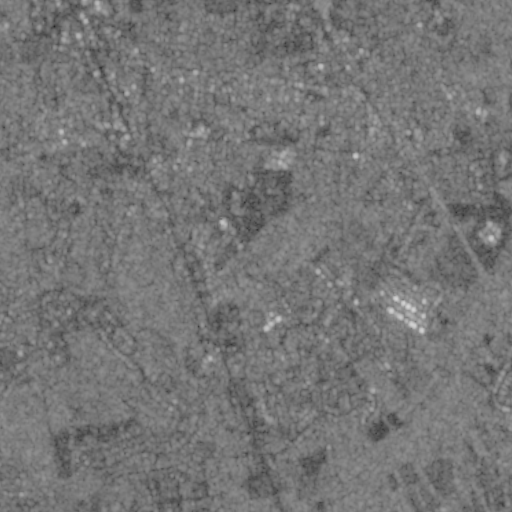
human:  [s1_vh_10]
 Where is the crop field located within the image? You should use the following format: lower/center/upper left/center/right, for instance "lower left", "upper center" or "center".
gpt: The crop field is located in the lower left of the image.
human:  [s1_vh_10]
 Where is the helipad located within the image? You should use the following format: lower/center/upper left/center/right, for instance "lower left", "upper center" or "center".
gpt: The helipad is located in the upper right of the image.
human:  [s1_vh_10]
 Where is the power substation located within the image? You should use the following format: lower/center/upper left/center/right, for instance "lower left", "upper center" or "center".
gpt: The power substation is located in the upper left of the image.
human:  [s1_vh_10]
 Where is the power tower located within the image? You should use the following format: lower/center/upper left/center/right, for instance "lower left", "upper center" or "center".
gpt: The power tower is located in the left of the image.
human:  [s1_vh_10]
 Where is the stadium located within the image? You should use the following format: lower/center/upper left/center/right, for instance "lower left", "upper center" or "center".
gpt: The stadium is located in the upper center of the image.
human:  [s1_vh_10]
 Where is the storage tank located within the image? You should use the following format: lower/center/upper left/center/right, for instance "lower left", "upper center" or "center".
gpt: The storage tank is located in the upper right of the image.
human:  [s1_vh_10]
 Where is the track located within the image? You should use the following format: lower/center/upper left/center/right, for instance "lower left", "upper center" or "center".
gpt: The track is located in the center right of the image.
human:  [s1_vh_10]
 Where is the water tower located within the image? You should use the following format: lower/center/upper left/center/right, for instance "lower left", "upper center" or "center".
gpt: The water tower is located in the center right of the image.
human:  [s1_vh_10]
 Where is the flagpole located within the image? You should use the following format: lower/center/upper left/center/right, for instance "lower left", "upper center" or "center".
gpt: The flagpole is located in the upper center of the image.
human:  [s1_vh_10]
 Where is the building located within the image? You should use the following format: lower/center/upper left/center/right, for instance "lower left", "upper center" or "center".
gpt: There is no building in the image.

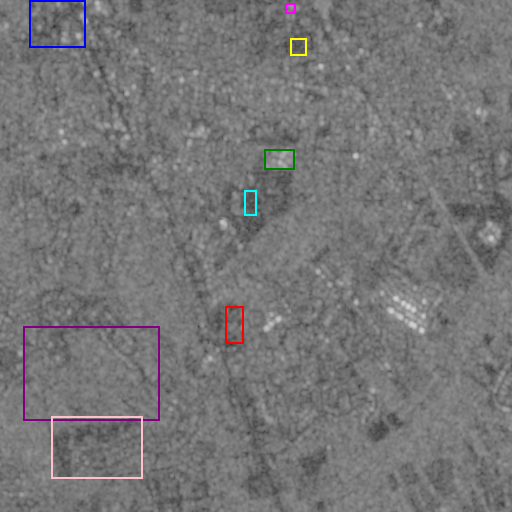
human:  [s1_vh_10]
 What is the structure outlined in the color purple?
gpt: The structure outlined in purple is a crop field.
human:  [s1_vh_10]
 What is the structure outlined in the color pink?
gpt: The structure outlined in pink is a park.
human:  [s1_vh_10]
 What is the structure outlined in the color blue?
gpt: The structure outlined in blue is a parking lot.
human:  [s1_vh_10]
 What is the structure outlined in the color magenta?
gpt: The structure outlined in magenta is a power substation.
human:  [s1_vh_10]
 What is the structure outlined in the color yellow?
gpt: The structure outlined in yellow is a stadium.
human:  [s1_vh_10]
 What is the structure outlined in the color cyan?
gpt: The structure outlined in cyan is a track.
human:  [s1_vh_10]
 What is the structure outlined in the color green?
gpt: The structure outlined in green is a building.
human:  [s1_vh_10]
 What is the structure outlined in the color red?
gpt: The structure outlined in red is a building.
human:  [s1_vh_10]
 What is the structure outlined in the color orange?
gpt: There is no orange outline.